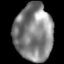
Tissue: lung
Cell type: Epithelial cells
Senescence score: 0.1522
Nuclear area (px): 2144
Mean DAPI intensity: 130.679